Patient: sex F, age 33
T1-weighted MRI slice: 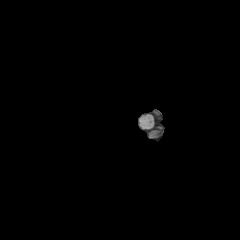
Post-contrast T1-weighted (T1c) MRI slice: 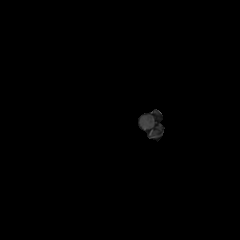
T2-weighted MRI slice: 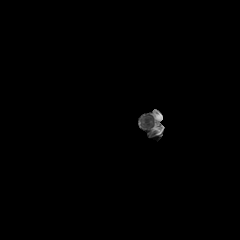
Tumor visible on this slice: no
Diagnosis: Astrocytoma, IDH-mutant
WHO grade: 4